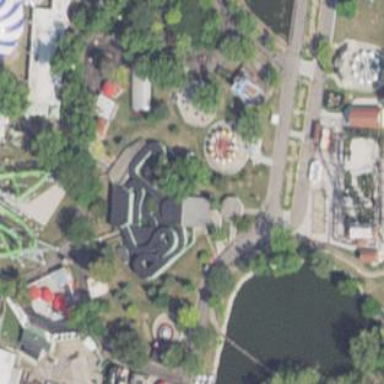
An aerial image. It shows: Thrilling roller coaster attraction.